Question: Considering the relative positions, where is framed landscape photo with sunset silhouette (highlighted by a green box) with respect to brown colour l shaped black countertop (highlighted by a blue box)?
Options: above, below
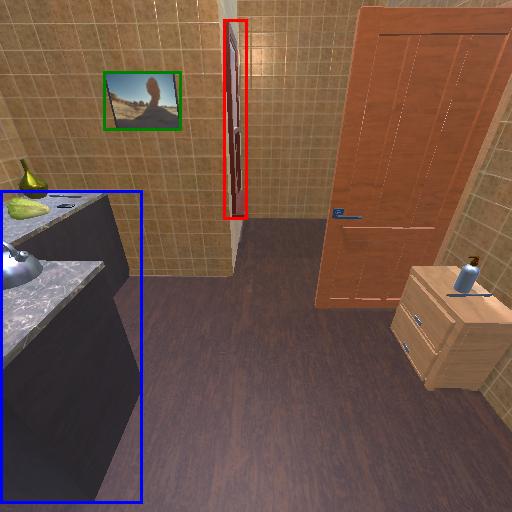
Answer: above